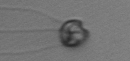
Label: flagellate_morphotype1